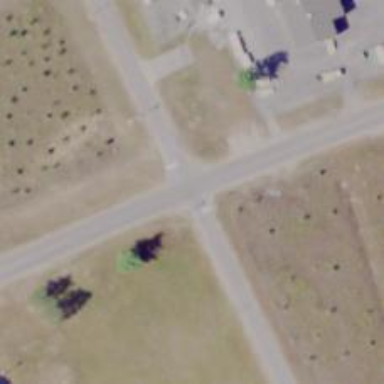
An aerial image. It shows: Unclassified road.